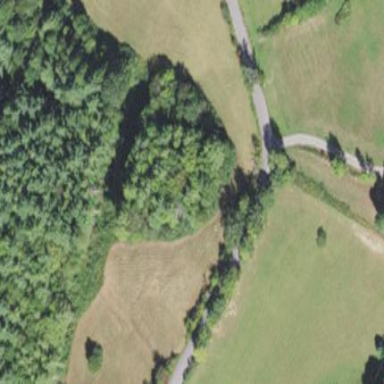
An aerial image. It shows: Beautiful woodland area.